Question: In a table each column is clickable and reveals some content when clicked. Besides each column has a td which holds a button to hide the column. Like this

The hide part does not work for me. Obviously the reveal part is triggered first and hide is ignored/not fired.
'''
$("tr td.remove").live("click", function(){
$(this).parent("tr:first").hide('slow');
});
$(".reveal").click(function(){
$(this).next(".content").slideToggle("fast");
});
'''
HTML
'''
<table>
<tr class="reveal">
<td>300,00 EUR</td>
<td class="remove">X</td>
</tr>
<tr class="content">
<td colspan="2">
Content
</td>
</tr>
</table>
'''
How can I combine this to accept both actions? I use jQuery 1.6.2.
<URL>
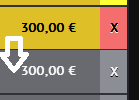
Answer: <URL>
'''
$('.content').hide();
$(".reveal").click(function() {
$(this).next(".content").slideToggle("fast");
});
$("tr td.remove").live("click", function() {
$(this).parent("tr").slideUp('slow');
$(this).parent().next(".content").slideUp('slow');
});
'''
Note: If you are using jQuery 1.6.4, 'closest()' method won't work.
'''
$(".reveal").click(function(){
$(this).closest(".content").slideToggle("fast");
});
'''